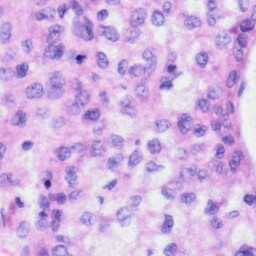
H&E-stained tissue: Liver